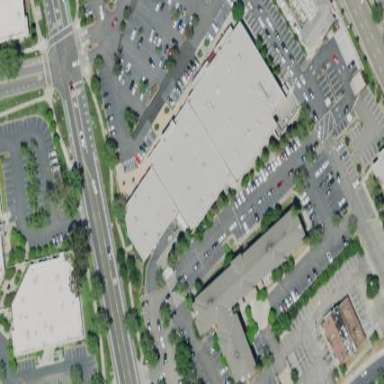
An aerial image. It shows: Retail area.